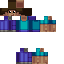
A male human skin with medium skin, wearing brown long hair dressed in a blue tshirt and blue pants, featuring a closed mouth.